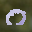
Label: 0